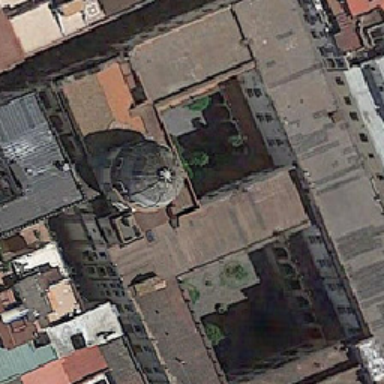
Dark brown building next to the church has two spaces .